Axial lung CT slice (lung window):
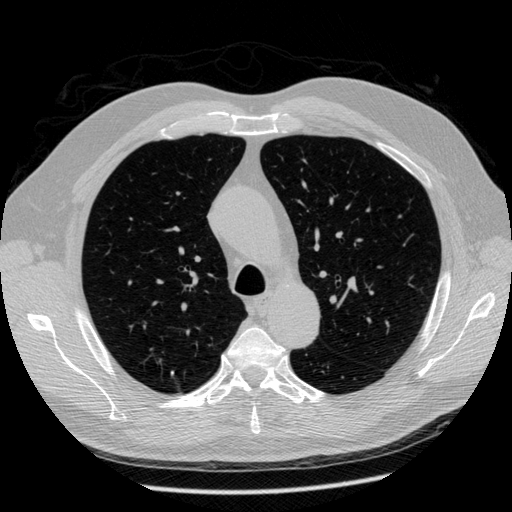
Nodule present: yes
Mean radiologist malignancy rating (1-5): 1